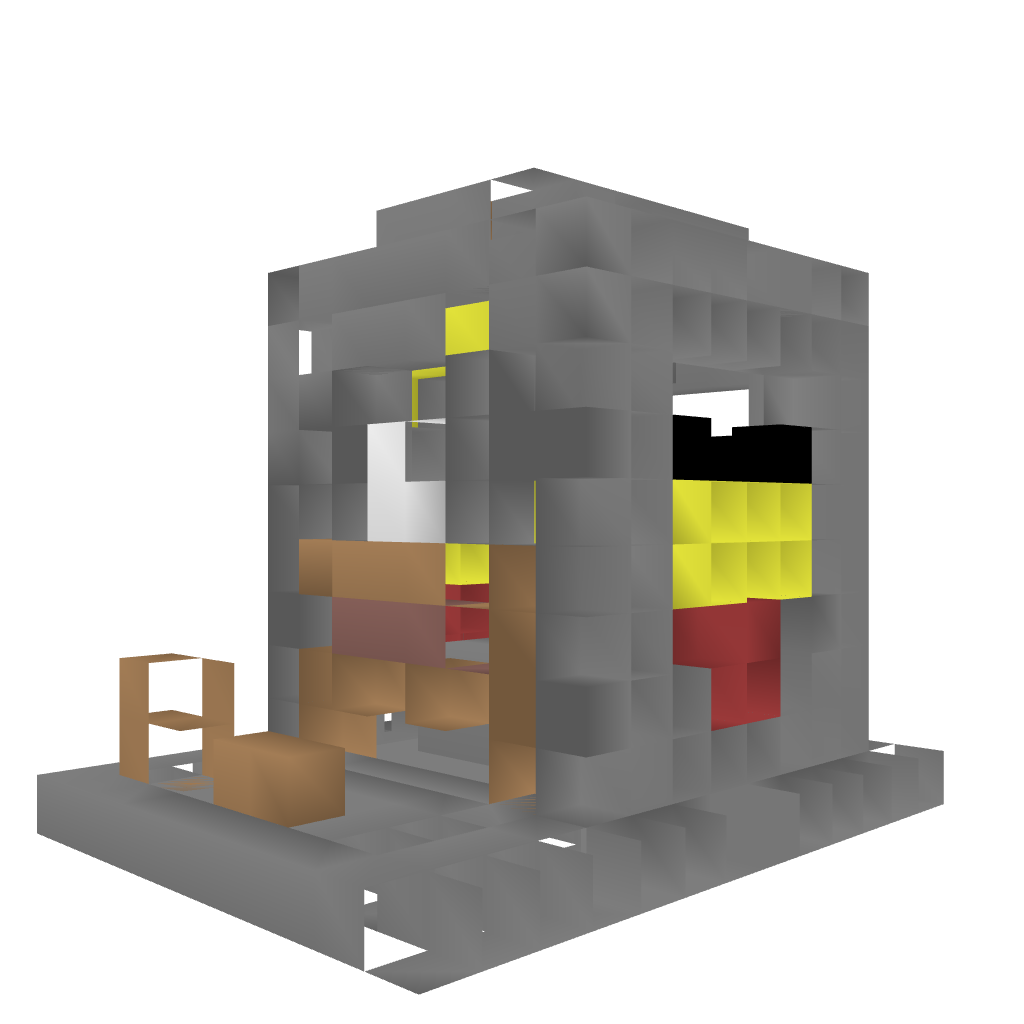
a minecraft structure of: Skin - Chicken Factory bad low quality